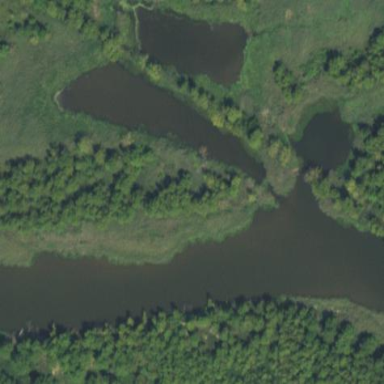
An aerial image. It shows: Beautiful wet meadow natural wetland.